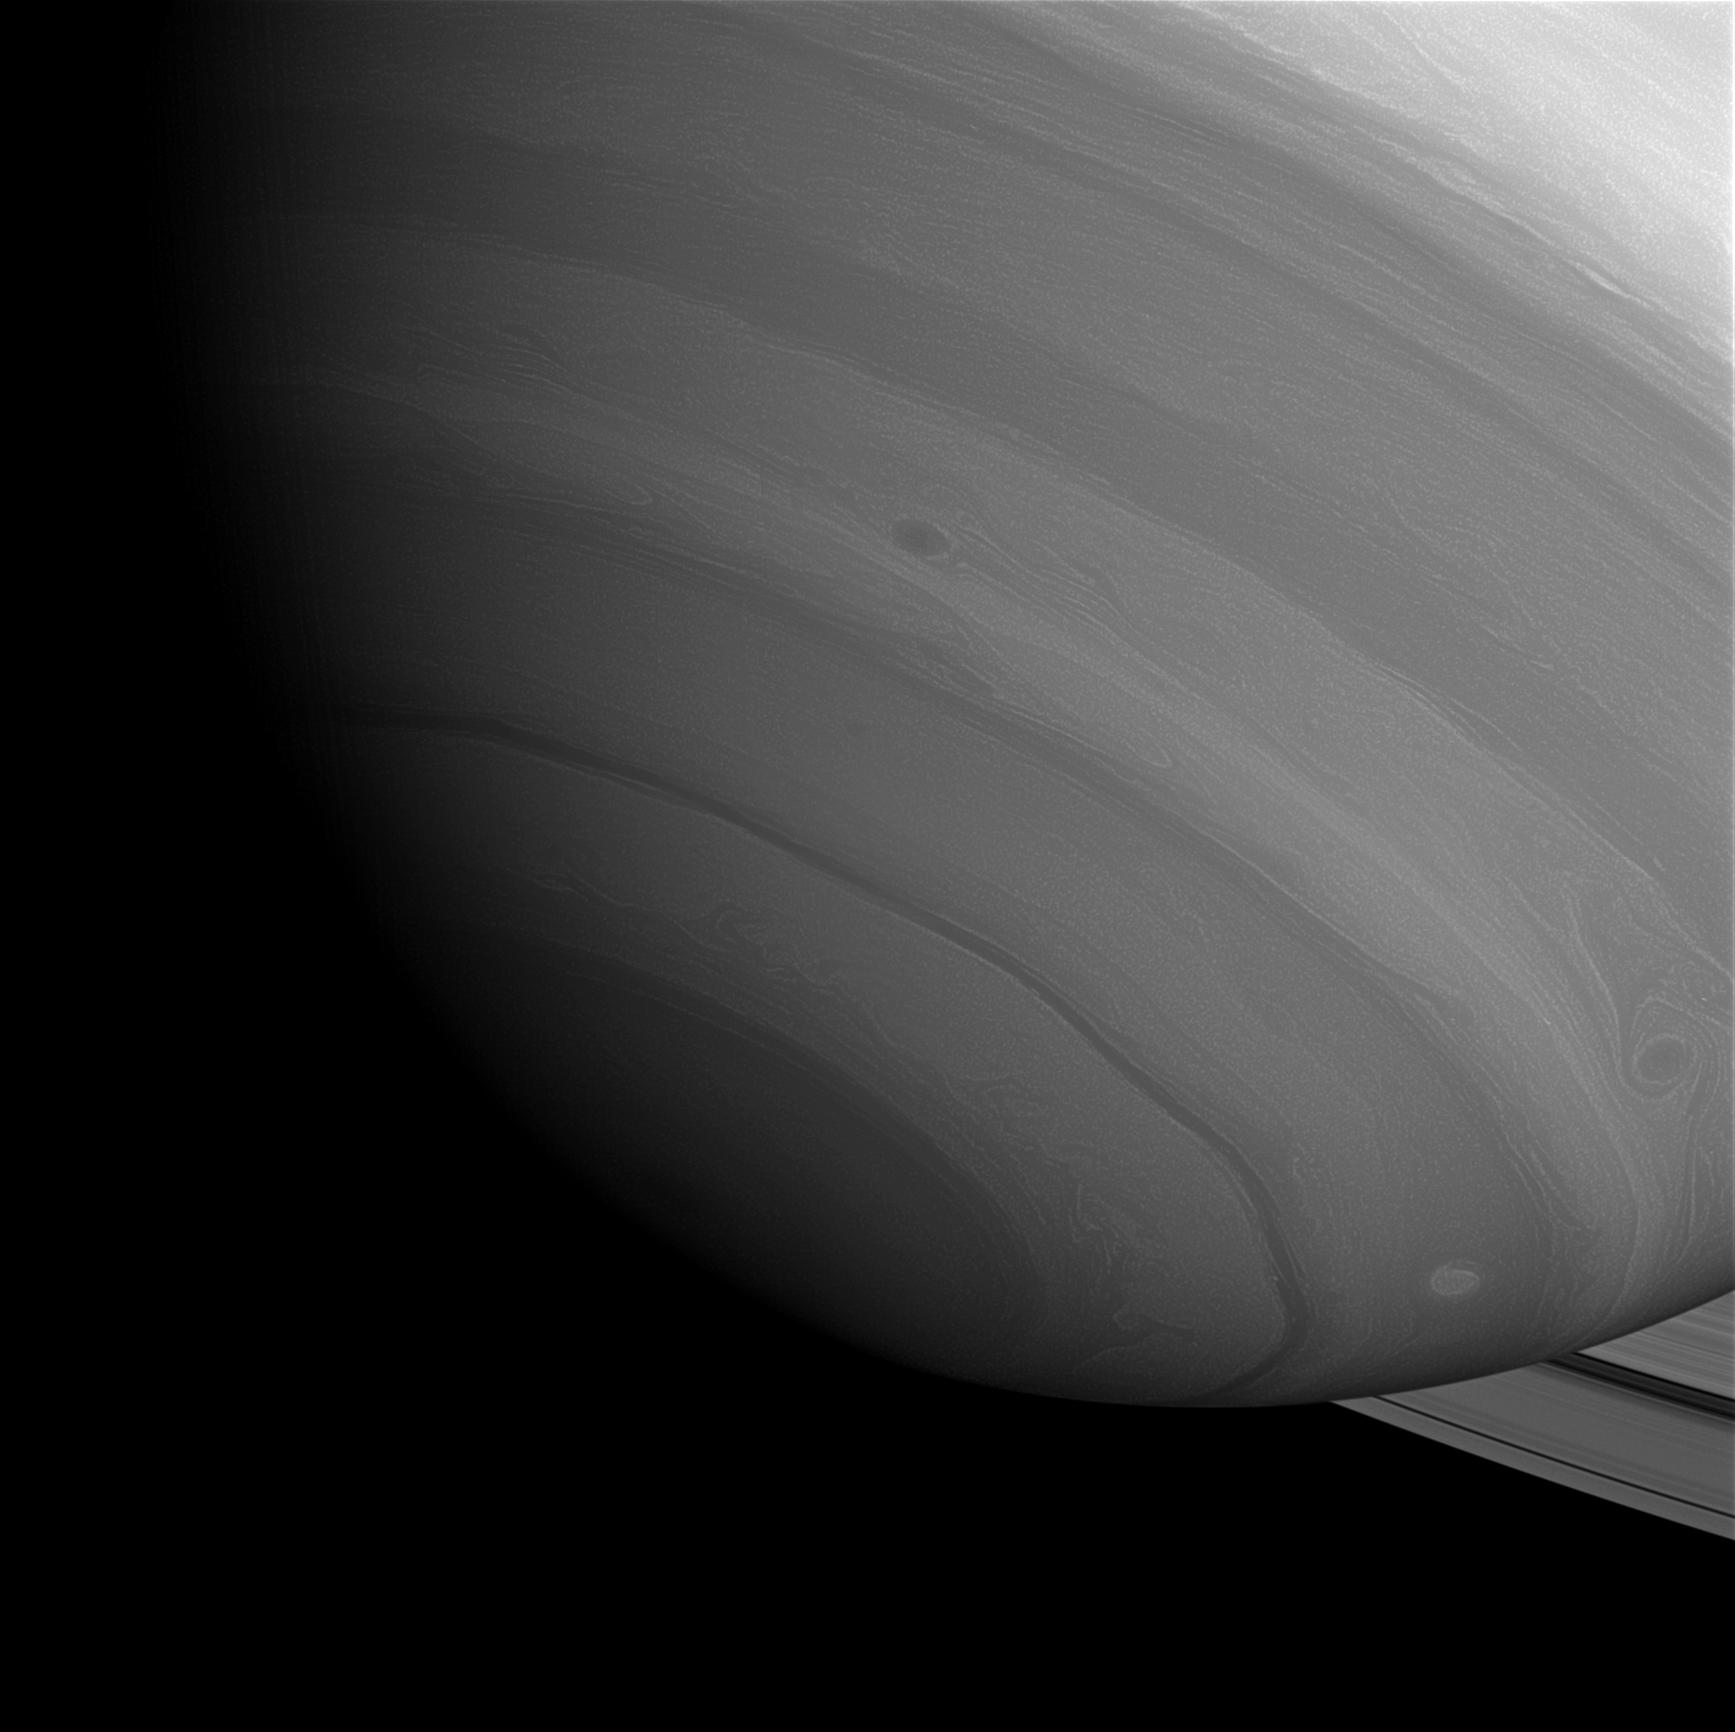
Encroaching Darkness Saturn, Cassini-Huygens